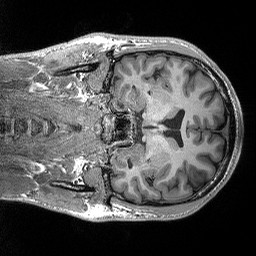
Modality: T1w
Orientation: coronal
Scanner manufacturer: siemens
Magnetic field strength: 3 T
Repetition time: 2.3 s
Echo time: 0.00298 s